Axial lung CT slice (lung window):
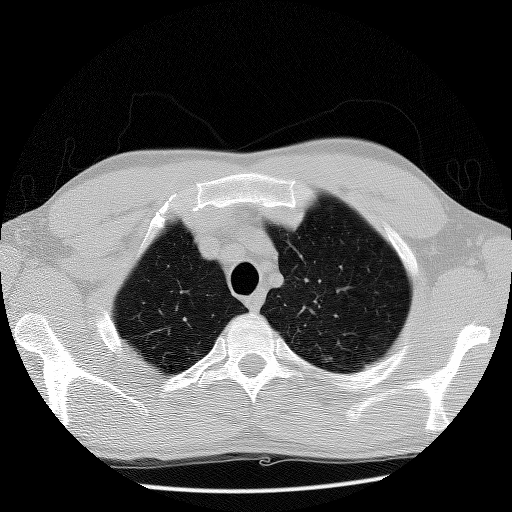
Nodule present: no